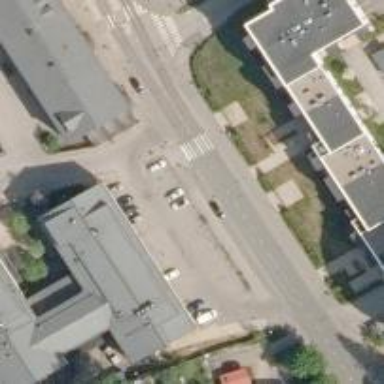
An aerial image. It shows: Uncontrolled road crossing.